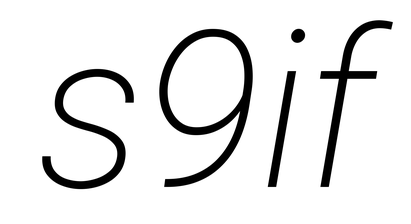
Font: Roboto-Italic_ExtraLight_Italic